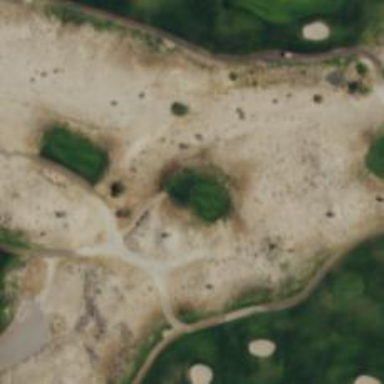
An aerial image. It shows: View of golf hole.